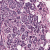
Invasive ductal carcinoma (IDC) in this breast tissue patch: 1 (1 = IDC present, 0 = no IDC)